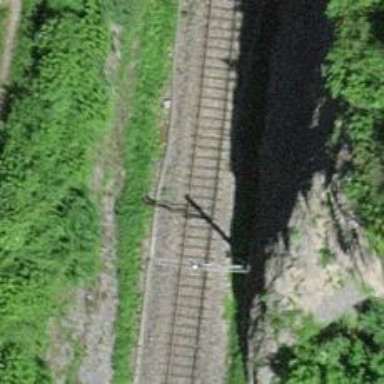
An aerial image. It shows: Single railway track with electrified contact line.